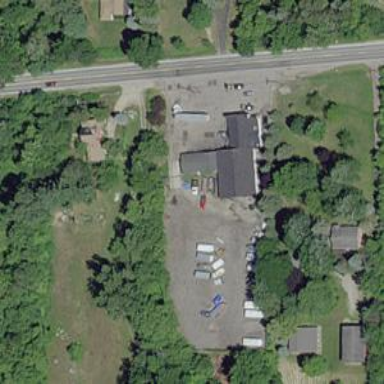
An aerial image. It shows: Convenience shop.